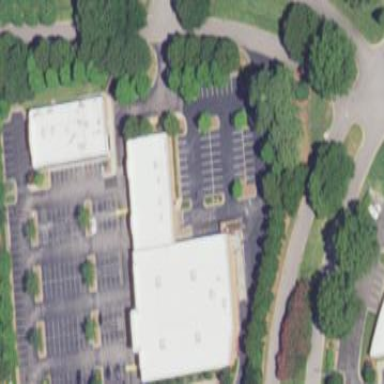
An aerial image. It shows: Commercial building.